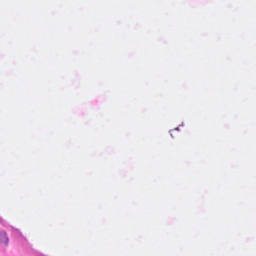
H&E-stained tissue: Breast